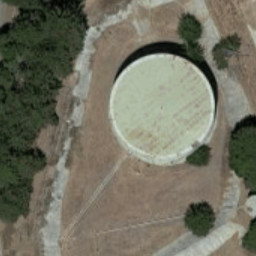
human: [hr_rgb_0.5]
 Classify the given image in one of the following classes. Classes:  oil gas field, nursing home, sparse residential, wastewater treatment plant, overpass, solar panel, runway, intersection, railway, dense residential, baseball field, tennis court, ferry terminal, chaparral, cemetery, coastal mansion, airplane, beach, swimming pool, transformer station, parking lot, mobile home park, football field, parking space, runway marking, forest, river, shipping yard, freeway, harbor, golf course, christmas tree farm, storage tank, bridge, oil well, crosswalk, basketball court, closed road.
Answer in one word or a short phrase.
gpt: storage tank